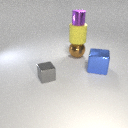
large brown metal sphere behind large blue metal cube